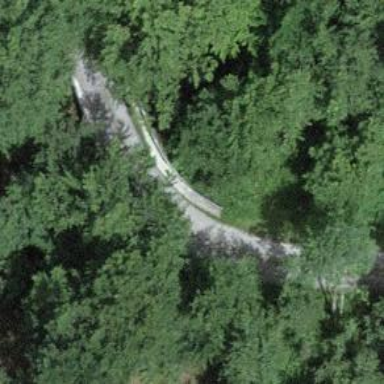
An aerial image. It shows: Unpaved track on bridge with grade2 tracktype.